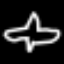
Label: airplane